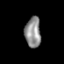
Tissue: prostate
Cell type: T cells
Senescence score: 0.3389
Nuclear area (px): 476
Mean DAPI intensity: 142.546